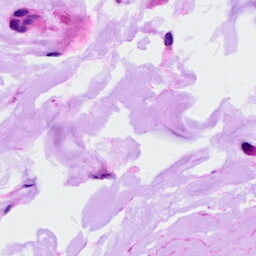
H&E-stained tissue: Ovarian